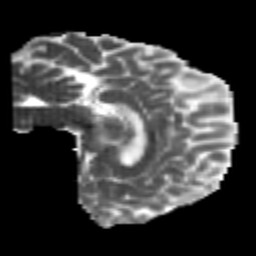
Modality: MD
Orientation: sagittal
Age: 26
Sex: male
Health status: healthy
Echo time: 0.074 s